Question: I have a div that can be open like on this picture with the button on the top right corner
<URL>
Or it can be closed like on this picture
[
The problem is when I click on the editing pen in my 'GridView' as you can see on the picture there is a postback causing the div to open again since it is the default value on page load.
Here is my pageLoad function in aspx.cs
'''
protected void Page_Load(object sender, EventArgs e)
{
Page.ClientScript.RegisterStartupScript(this.GetType(), "showAndHideOnPageLoad", "InitalShowAndHide();", true);
if (!IsPostBack)
{
Page.ClientScript.RegisterStartupScript(this.GetType(), "showAndHideOnPageLoad", "InitalShowAndHide();", true);
}
}
'''
And here is the JavaScript for the hide and show div
'''
function showAllFunction() {
var y = document.getElementById("PageContent_btnExpandMenu");
var z = document.getElementById("PageContent_btnCollapseMenu");
var x = document.getElementById("PageContent_secondMenuContent");
x.style.display = "block";
y.style.display = "none";
z.style.display = "block";
}
function hideAllFunction() {
var y = document.getElementById("PageContent_btnExpandMenu");
var z = document.getElementById("PageContent_btnCollapseMenu");
var x = document.getElementById("PageContent_secondMenuContent");
x.style.display = "none";
y.style.display = "block";
z.style.display = "none";
}
'''
Here are the important elements of the aspx page.
'''
<asp:ImageButton ID="btnCollapseMenu" ImageUrl="~/images/minimize.png" runat="server" Width="20px" Height="20px" OnClientClick="hideAllFunction(); return false;" CssClass="second-menu-icon"/>
<asp:ImageButton ID="btnExpandMenu" ImageUrl="~/images/maximize.png" runat="server" Width="20px" Height="20px" OnClientClick="showAllFunction(); return false;" CssClass="second-menu-icon"/>
<div ID="secondMenuContent" class="second-menu-show-style" runat="server">
'''
My question is how can I keep it hidden or visible depending on the user choice after a postback is made. Any help would be appreciated.
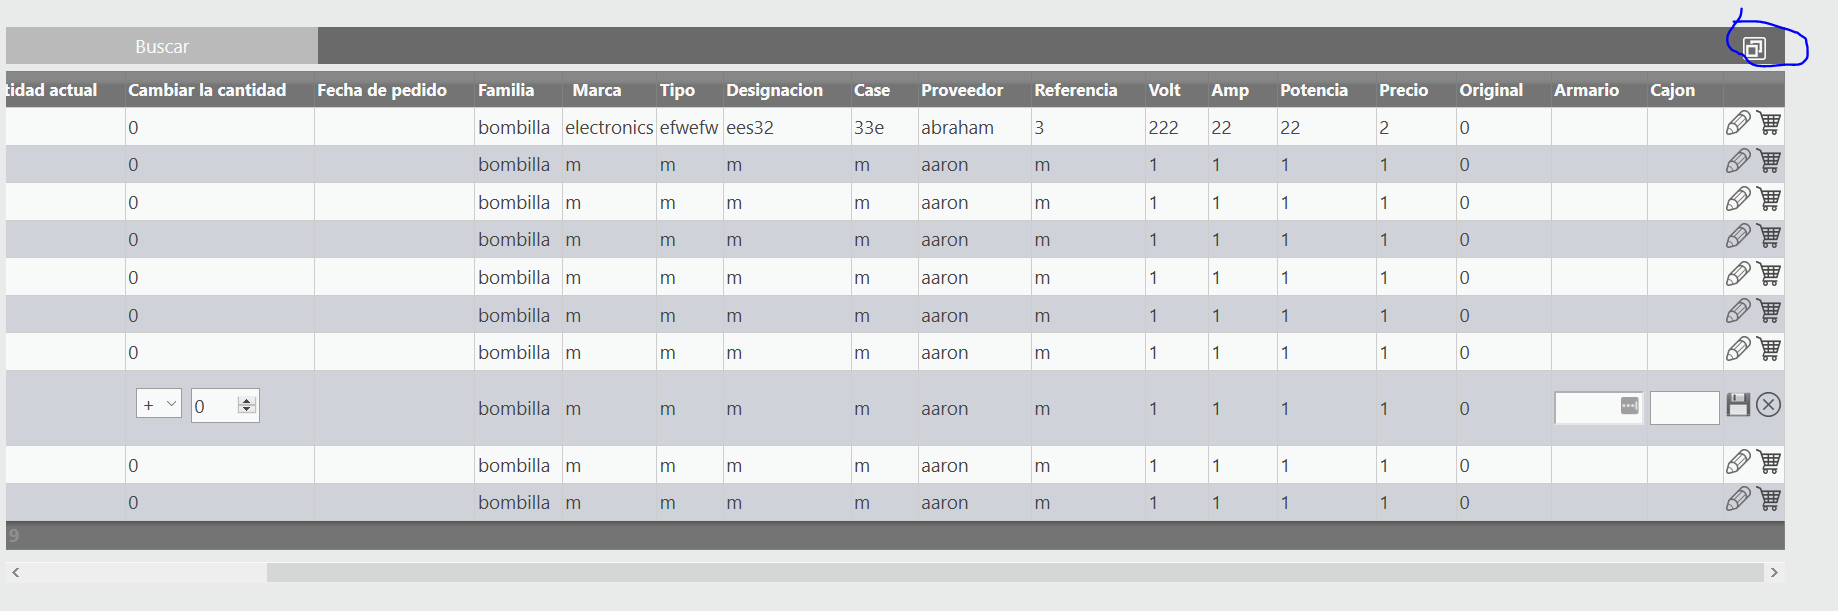
Answer: Store hide/show value in in hidden field. and use that hidden field value to show/hide div. that will resolve your issue.
'''
// 0 for hide
<asp:HiddenFieldID="hdnfldCurrentDateTime" value="0" runat="server" />
function showAllFunction() {
//access the value of hidden field or store value in hidden field and write logic for hide/show
}
'''